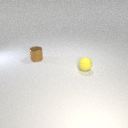
small brown metal cylinder to the left of small yellow rubber sphere